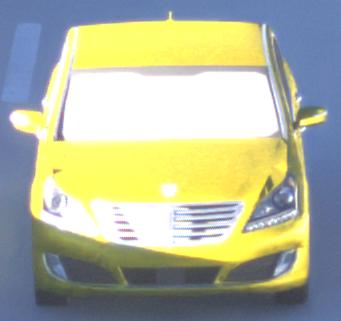
Make: Hyundai
Model: Equus
Detailed model: Gen. 2 VI
Model produced from: 2009
Model produced until: 2016
Doors: 4
Color: yellow
Road condition: dry road
Daytime: sunrise or sunset
Contrast: high contrast